Question: I am trying to slice (crop) part of my image to another so it can be worked on separately. I have found contours and now trying to save every contour in new Mat but it is giving error
'''
Mat crop;
Imgproc.findContours(m, contours, new Mat() ,Imgproc.RETR_EXTERNAL , Imgproc.CHAIN_APPROX_SIMPLE);
for(int i=0; i <contours.size();i++)
{
Rect rect = Imgproc.boundingRect(contours.get(i));
crop = m.submat(rect);
}
Utils.matToBitmap(crop, bm);
ImageView iv = (ImageView) findViewById(R.id.imageView1);
iv.setImageBitmap(bm);
'''
Here m is my Mat where image is saved
Error:

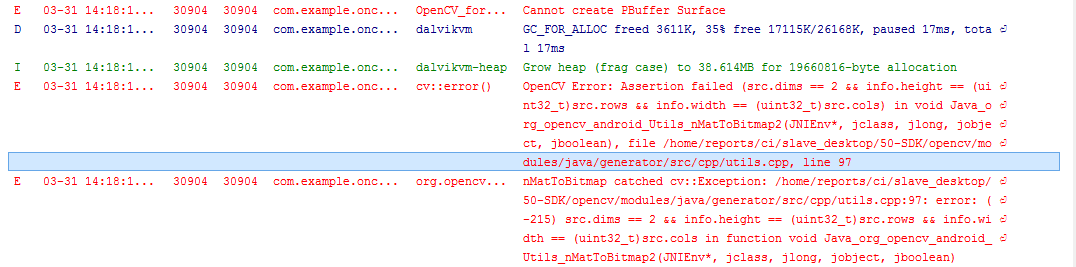
Answer: What I always do in this situation is to create a new mat using the constructor with a rect:
'''
Mat cropped = new Mat(mOriginal, boudingRect);
'''
Edit:
Your bitmap should also have the same size:
'''
bm = Bitmap.createBitmap(crop.size().width,crop.size().height, Bitmap.Config.ARGB_8888);
'''